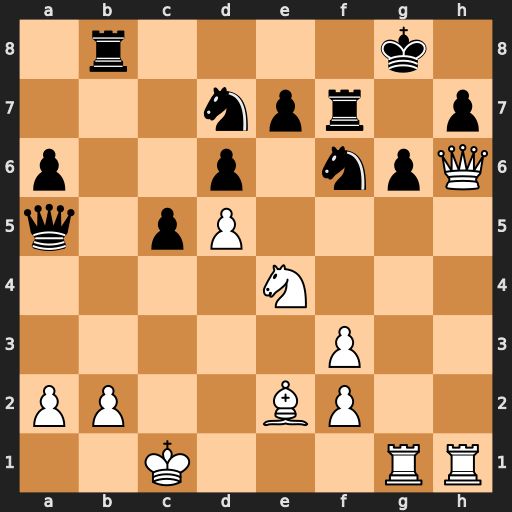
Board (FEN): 1r4k1/3npr1p/p2p1npQ/q1pP4/4N3/5P2/PP2BP2/2K3RR
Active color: w
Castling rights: -
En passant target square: -
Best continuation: Rxg6+ Kh8 Ng5